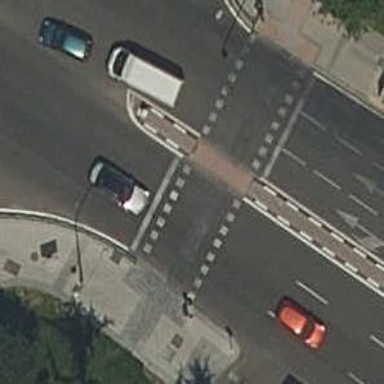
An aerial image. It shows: Zebra crossing with traffic signals.